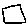
Label: square